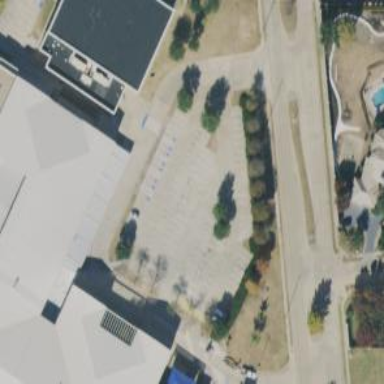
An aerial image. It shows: Parking space.